Question: I have a navigation bar.
Each item has borders on the right side (execpt the 1st one, which has borders on left and right).
I'm looking for a way to hide the next/previous 'li''s right border, disallowing a duplicate border.

You can see a lighter border on the right side of the first item.
I would need to hide the 1st item's right border or hide the 2nd one's left border, and instead activate the right side of the 1st one.
I was looking through the CSS selectors, but couldn't find pretty much anything.
Almost all the selectors are for selecting a child from parent.
---
## CSS
'''
#nav {
width: 100%;
height: 50px;
position: fixed;
top: 0;
margin-top: 25px;
z-index: 9;
left: 0;
display: inline;
text-align: center;
}
#nav li {
list-style: none;
display: inline;
padding: 7px;
margin-left: 2px;
margin-right: 2px;
height: 100%;
border-right: 1px solid #E3E3E3;
transition: 0.2s ease;
}
#nav li:nth-of-type(1) {
border-left: 1px solid #E3E3E3;
}
#nav li:hover:nth-of-type(1) {
border-left: 2px solid #C4C4C4;
border-right: 2px solid #C4C4C4;
}
#nav li:hover:nth-of-type(2){
border-left: 2px solid #C4C4C4;
border-right: 2px solid #C4C4C4;
}
#nav li:hover:nth-of-type(2) #nav li:nth-of-type(1){
border-left: 0px solid transparent;
}
'''
## HTML
'''
<nav id="nav">
<li>Etusivu</li>
<li>Tietoa Meista</li>
<li>Hinnasto</li>
<li>Yhteystiedot</li>
</nav>
'''
---
## FIDDLE
Sorry for the messy explanation.
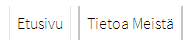
Answer: # http://jsfiddle.net/qp6sd0hc/
give -7px margin-left to nav li because by default display inline give some margin between elements
'''
nav li{ margin-left: -7px; }
'''